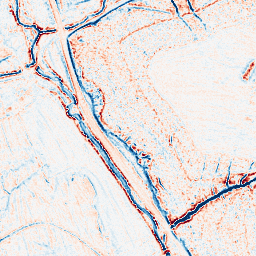
Category: edge_preserving
Decomposition family: anisotropic_diffusion
Decomposition parameters: iterations: 20
kappa: 10
gamma: 0.05
Upsampling method: cubic_mitchell
Upsampling parameters: scale: 2
Upsampling scale: 2